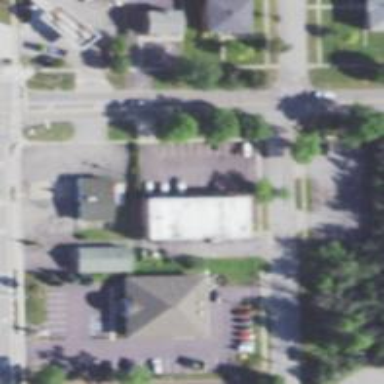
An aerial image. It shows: Convenience shop.